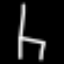
Label: chair